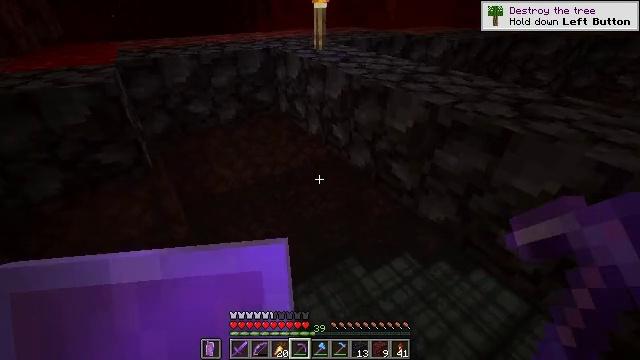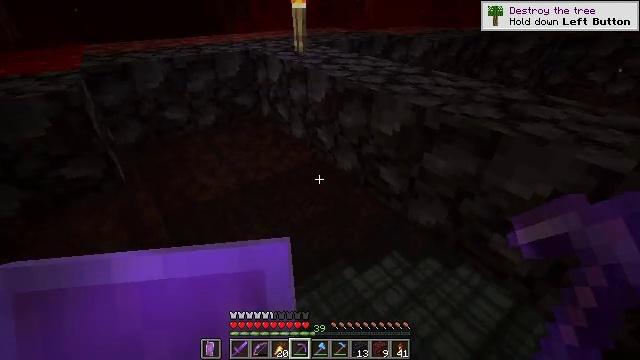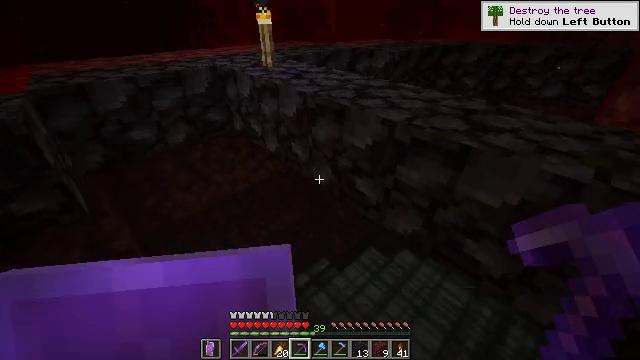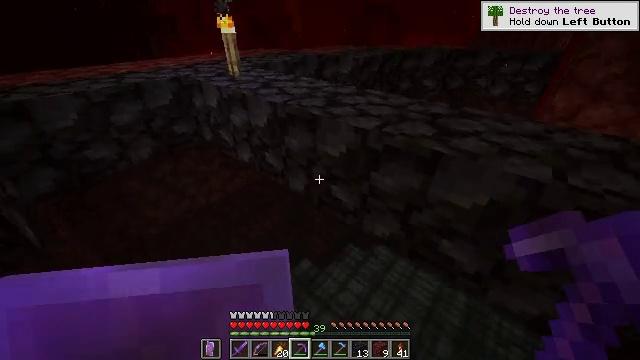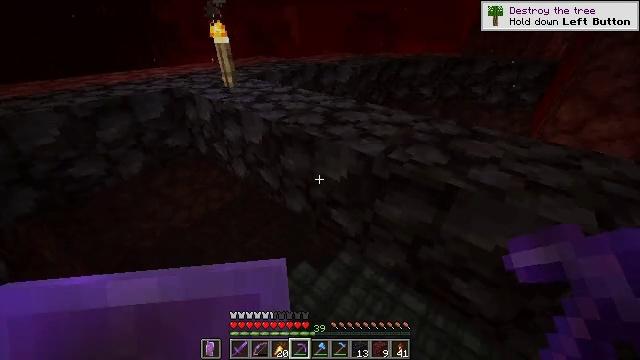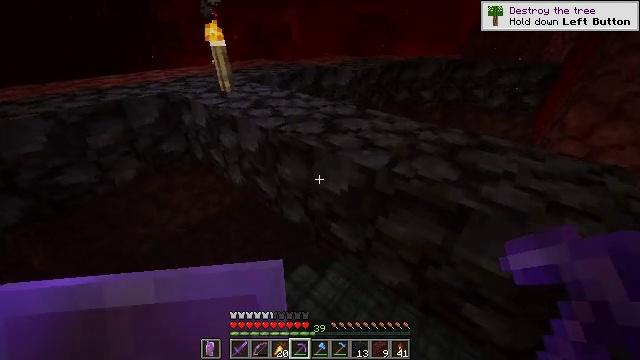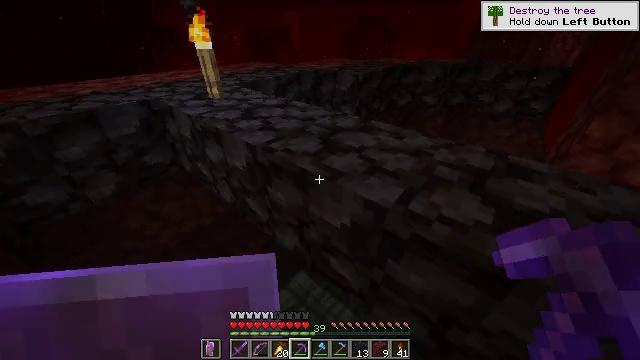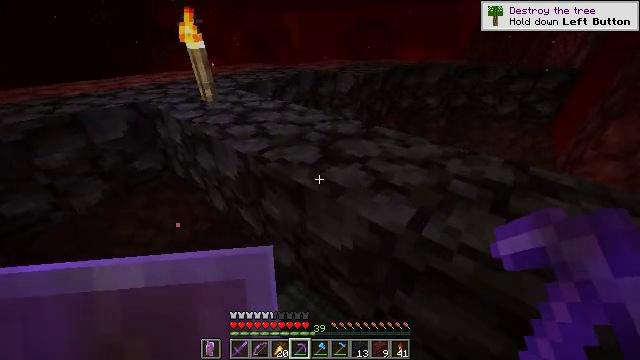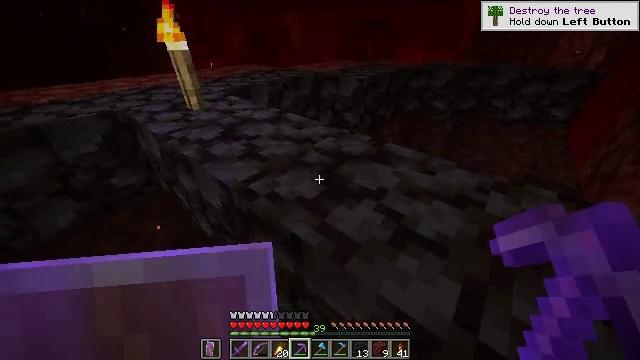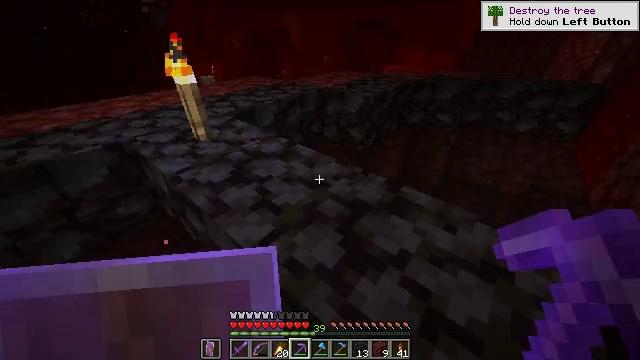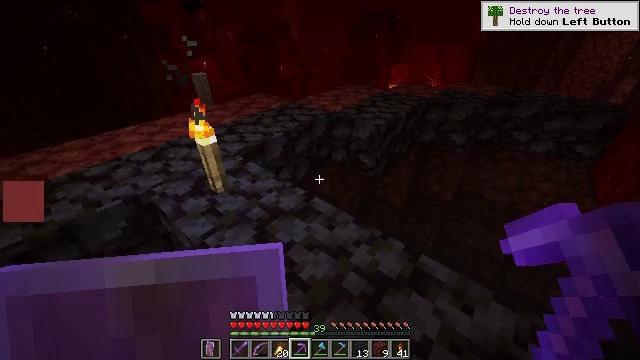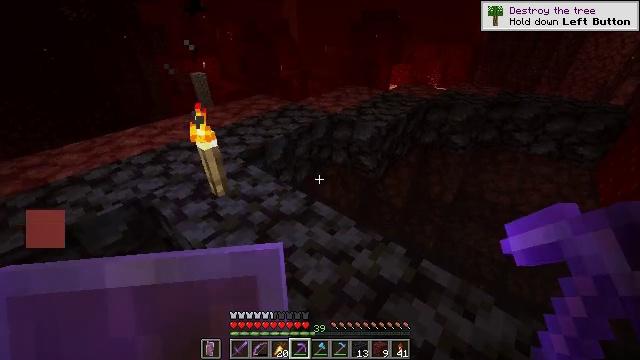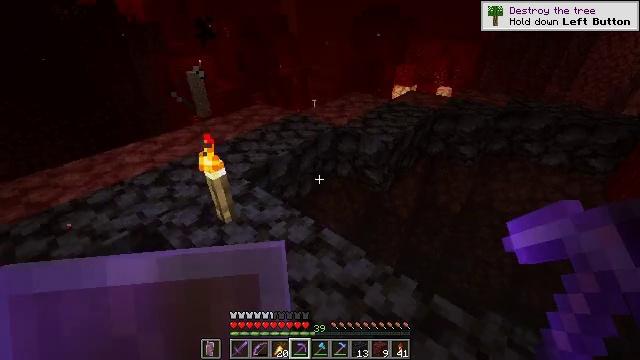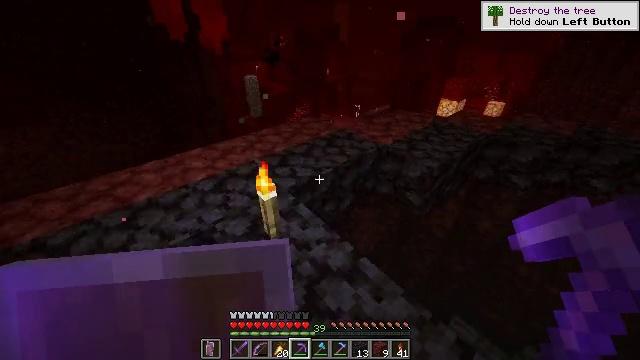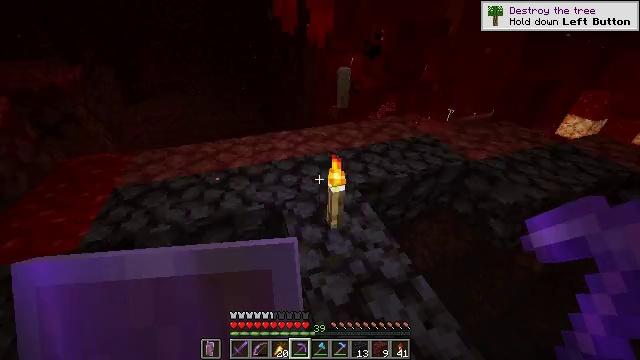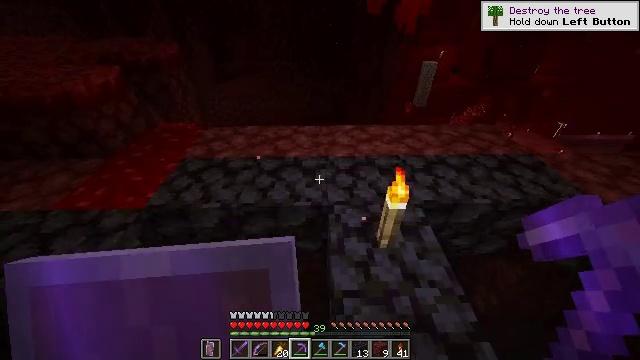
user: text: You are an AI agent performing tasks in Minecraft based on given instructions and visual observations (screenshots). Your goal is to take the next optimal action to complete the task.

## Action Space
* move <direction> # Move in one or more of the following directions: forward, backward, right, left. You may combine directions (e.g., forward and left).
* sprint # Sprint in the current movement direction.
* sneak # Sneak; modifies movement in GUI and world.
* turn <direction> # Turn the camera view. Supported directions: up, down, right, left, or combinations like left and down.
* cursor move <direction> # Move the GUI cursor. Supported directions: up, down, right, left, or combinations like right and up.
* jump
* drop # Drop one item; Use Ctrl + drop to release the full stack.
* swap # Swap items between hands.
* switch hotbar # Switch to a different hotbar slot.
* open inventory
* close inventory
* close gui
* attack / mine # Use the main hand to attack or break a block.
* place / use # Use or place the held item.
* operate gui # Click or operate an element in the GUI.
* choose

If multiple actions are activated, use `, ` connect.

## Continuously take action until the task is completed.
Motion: motion action
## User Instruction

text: Harvest nether wart blocks for resources.
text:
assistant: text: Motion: move forward, sprint, turn right
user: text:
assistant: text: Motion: move forward, sprint, turn right
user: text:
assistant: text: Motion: move forward, sprint, turn right
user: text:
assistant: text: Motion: move forward, sprint
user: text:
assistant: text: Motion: move forward, sprint
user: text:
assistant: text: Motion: move forward, sprint
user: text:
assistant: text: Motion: move forward, sprint
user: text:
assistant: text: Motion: move forward, sprint
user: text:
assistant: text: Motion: move forward, sprint, jump
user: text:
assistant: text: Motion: move forward, sprint, jump
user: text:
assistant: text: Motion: move forward, sprint, jump
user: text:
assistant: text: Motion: move forward, sprint, jump
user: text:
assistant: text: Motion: move forward, sprint, turn left
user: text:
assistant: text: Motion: move forward, sprint, turn left and down
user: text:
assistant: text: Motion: move forward, sprint, turn left and down
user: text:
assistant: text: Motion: move forward, sprint
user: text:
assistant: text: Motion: move forward, sprint
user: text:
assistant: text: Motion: move forward, sprint
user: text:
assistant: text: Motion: move forward, sprint
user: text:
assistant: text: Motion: move forward, sprint
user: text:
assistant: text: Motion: move forward, sprint
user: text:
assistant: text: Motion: move forward, sprint, turn right
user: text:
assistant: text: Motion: move forward, sprint, turn right and down
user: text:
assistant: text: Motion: move forward, sprint, turn right and down
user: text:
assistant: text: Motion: move forward, sprint, turn right and down
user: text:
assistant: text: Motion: move forward, sprint, turn right and down
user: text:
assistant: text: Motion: move forward, sprint
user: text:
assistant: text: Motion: sprint
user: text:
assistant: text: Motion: no_op
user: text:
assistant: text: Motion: no_op